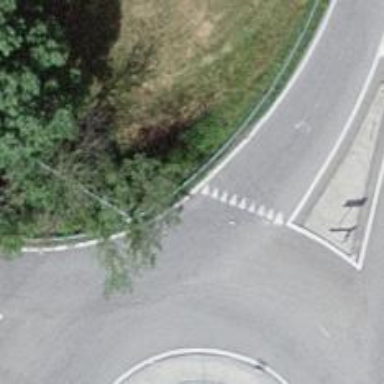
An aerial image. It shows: Road with "give way" sign.